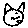
Label: cat